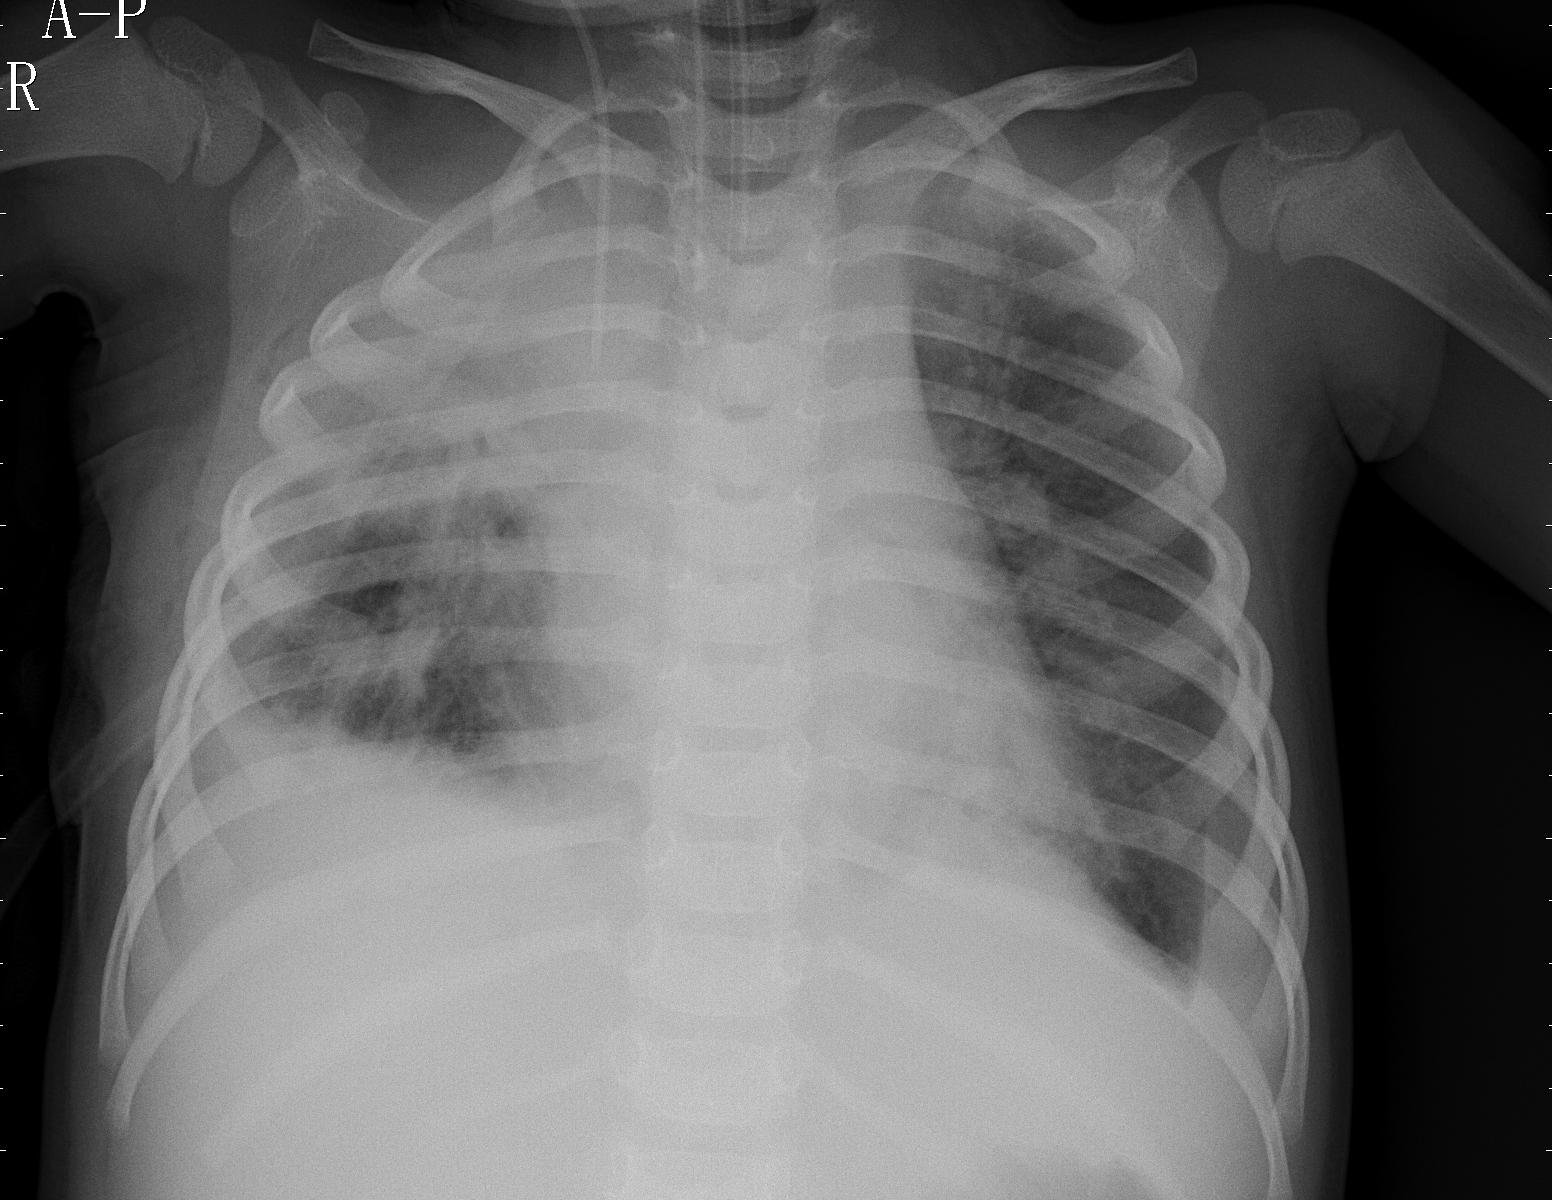
Diagnosis: PNEUMONIA